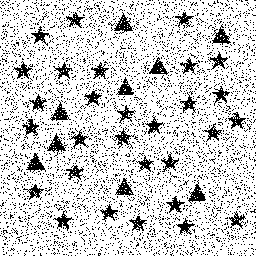
Squares: 0
Triangles: 9
Stars: 29
Total shapes: 38